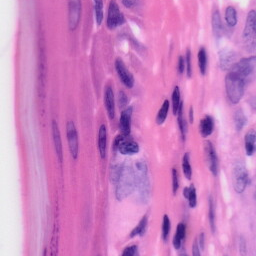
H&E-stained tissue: Skin